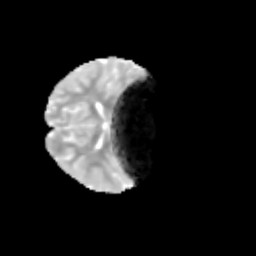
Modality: MD
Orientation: axial
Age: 13
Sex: male
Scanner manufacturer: siemens
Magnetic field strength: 3 T
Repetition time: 3.8 s
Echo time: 0.07 s